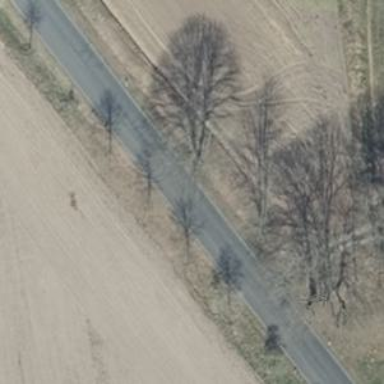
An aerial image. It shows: Deciduous broadleaved tree.